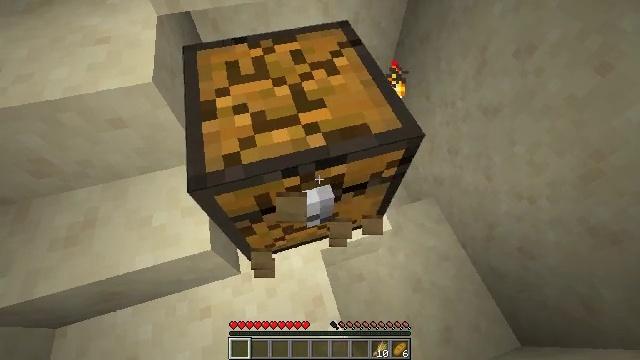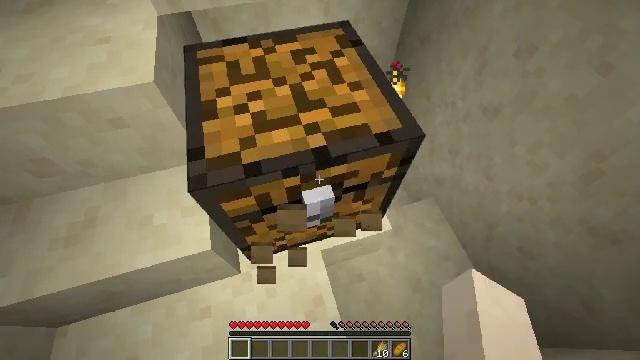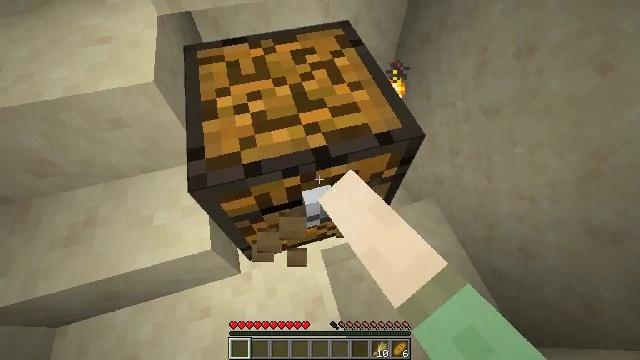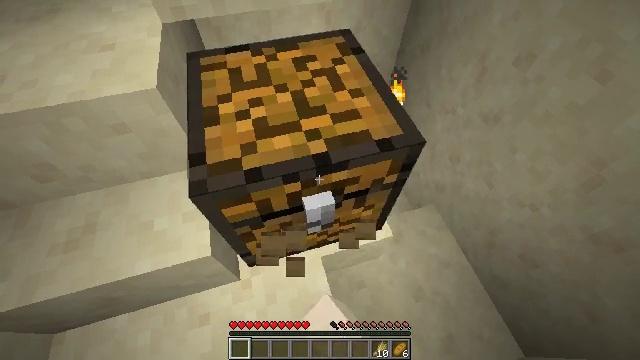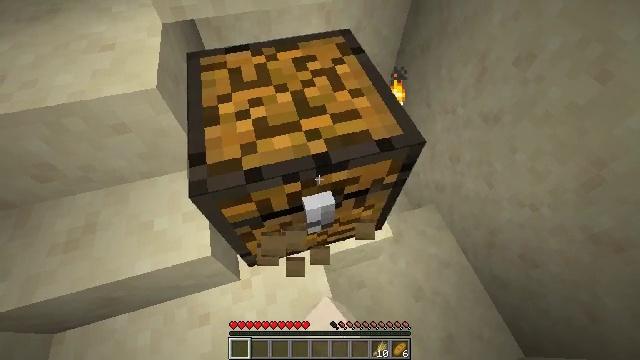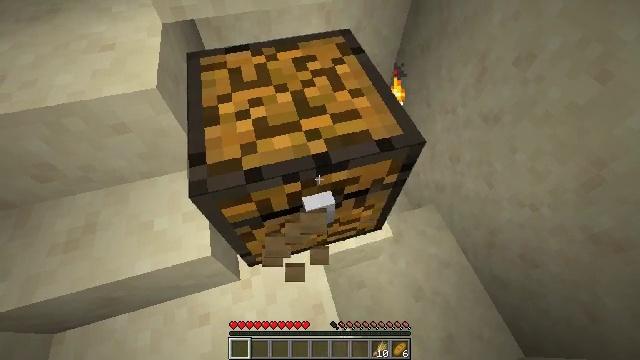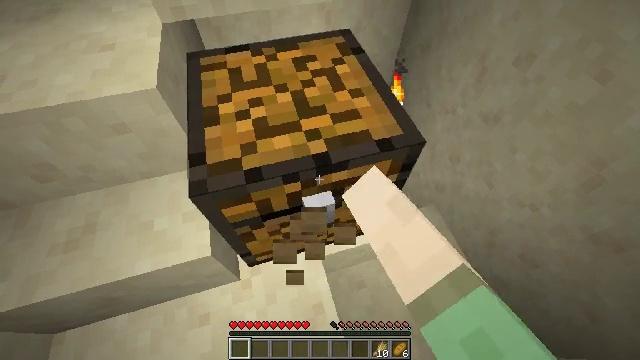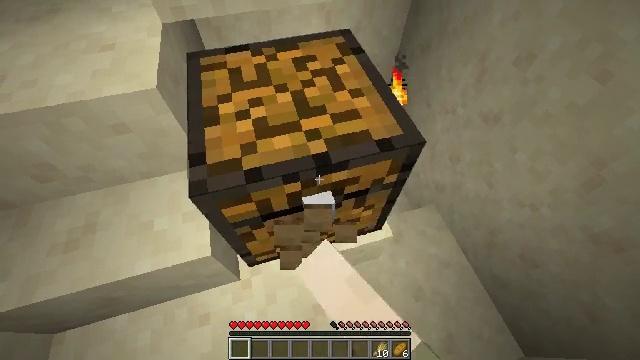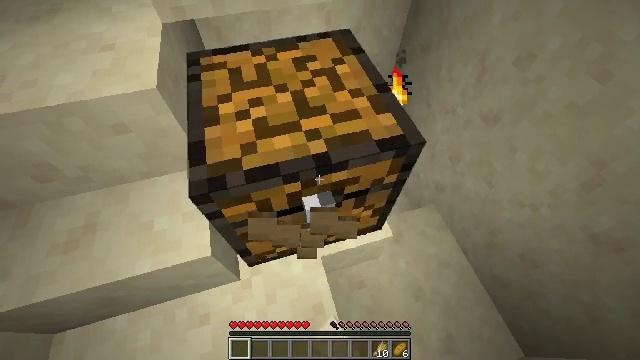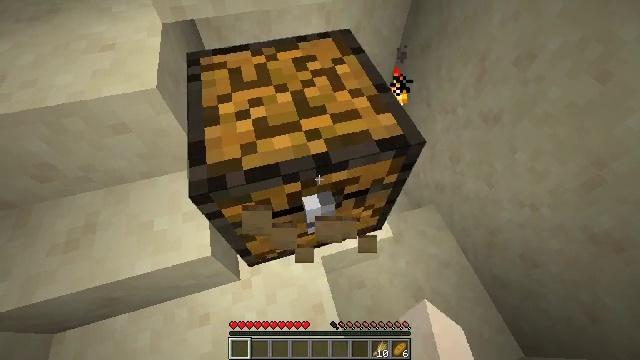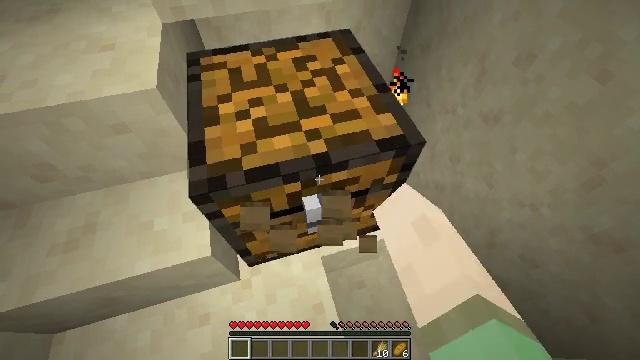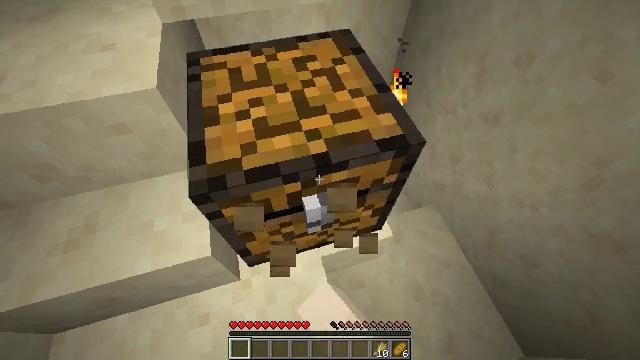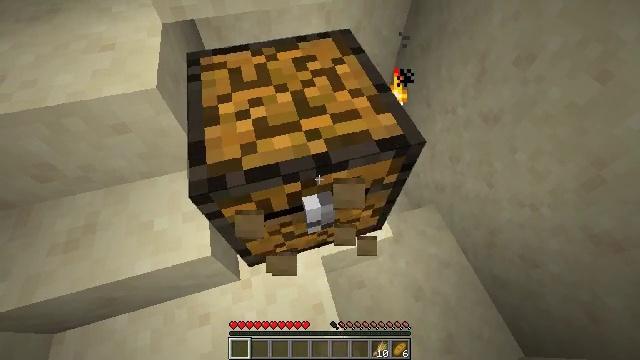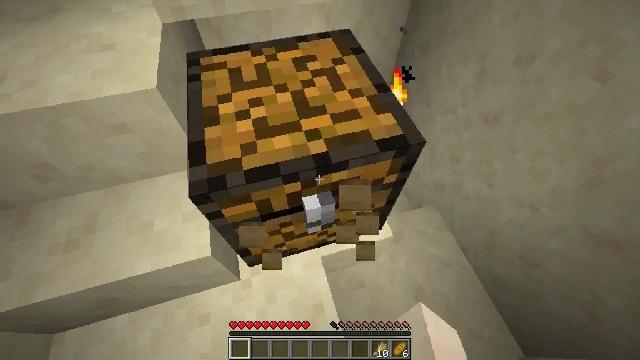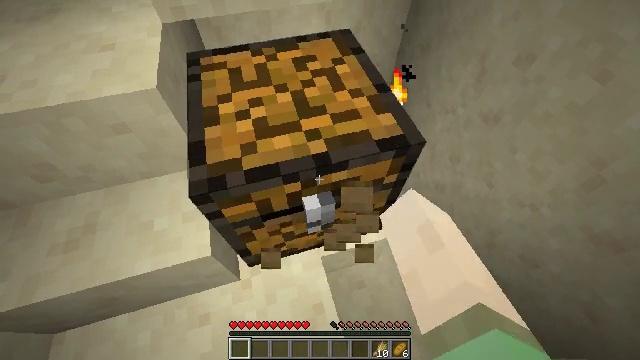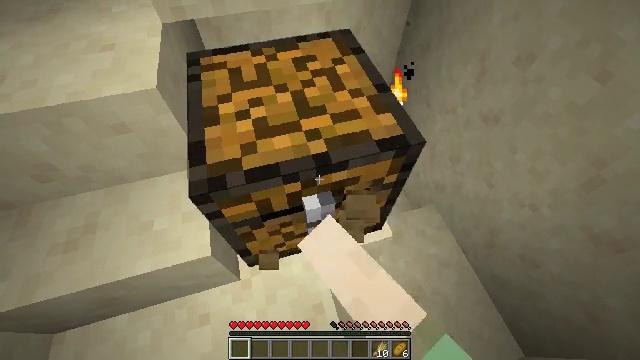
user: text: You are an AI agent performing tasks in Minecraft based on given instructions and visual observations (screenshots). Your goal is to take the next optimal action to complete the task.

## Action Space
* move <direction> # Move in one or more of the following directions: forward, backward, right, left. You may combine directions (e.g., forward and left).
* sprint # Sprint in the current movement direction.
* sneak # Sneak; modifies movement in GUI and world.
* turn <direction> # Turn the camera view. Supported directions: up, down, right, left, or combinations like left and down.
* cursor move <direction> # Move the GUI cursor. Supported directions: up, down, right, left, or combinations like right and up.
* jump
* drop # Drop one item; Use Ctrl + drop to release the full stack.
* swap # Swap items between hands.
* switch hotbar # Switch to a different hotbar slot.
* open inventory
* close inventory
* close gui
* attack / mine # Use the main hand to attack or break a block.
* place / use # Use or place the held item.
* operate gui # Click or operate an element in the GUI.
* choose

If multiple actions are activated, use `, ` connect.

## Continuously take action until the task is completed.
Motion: motion action
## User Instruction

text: Mine a chest to move it.
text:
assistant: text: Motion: attack / mine
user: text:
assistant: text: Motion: attack / mine
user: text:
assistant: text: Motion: turn up, attack / mine
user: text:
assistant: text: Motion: attack / mine
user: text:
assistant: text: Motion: attack / mine
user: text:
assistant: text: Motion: attack / mine
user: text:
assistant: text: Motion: attack / mine
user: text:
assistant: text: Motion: attack / mine
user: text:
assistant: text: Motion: attack / mine
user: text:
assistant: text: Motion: attack / mine
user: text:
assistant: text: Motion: attack / mine
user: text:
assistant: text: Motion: attack / mine
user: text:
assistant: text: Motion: attack / mine
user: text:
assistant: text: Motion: attack / mine
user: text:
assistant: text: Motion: attack / mine
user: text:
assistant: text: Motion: attack / mine
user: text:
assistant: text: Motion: attack / mine
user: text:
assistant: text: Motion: attack / mine
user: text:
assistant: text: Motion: attack / mine
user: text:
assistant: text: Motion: attack / mine
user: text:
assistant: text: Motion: attack / mine
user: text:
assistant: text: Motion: attack / mine